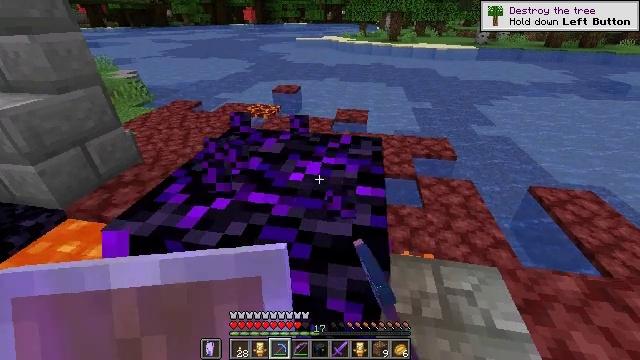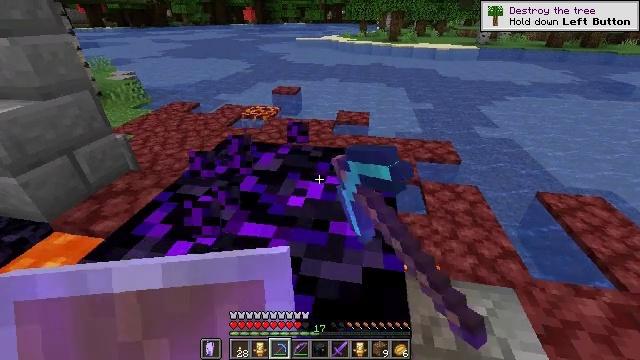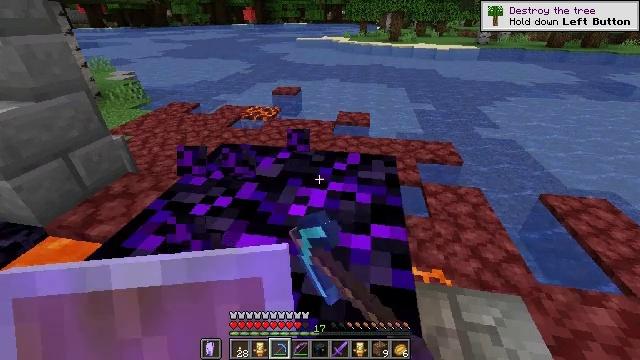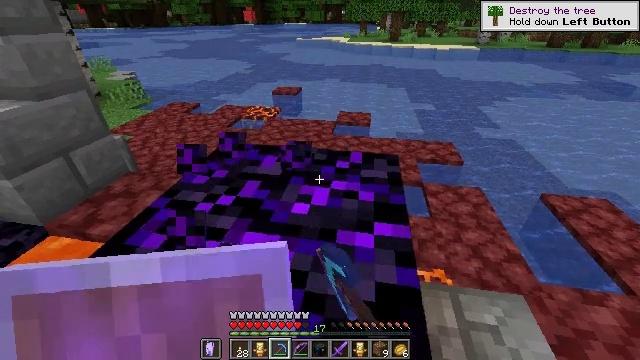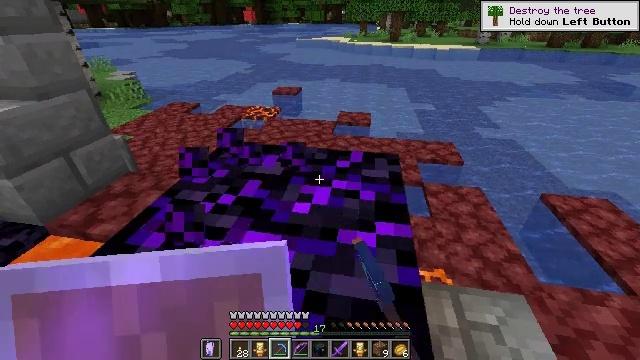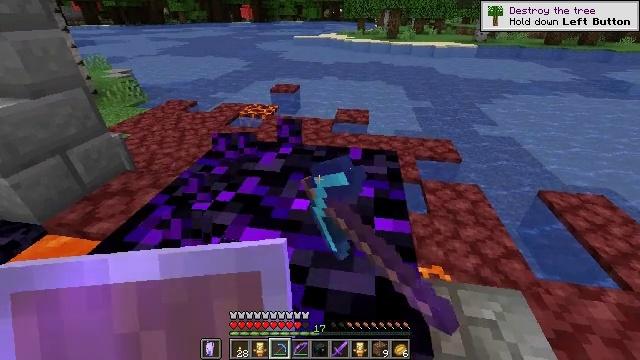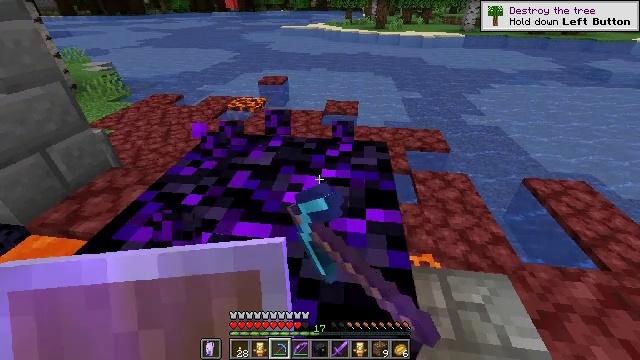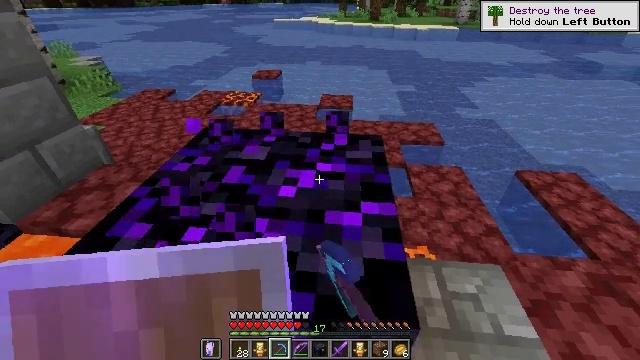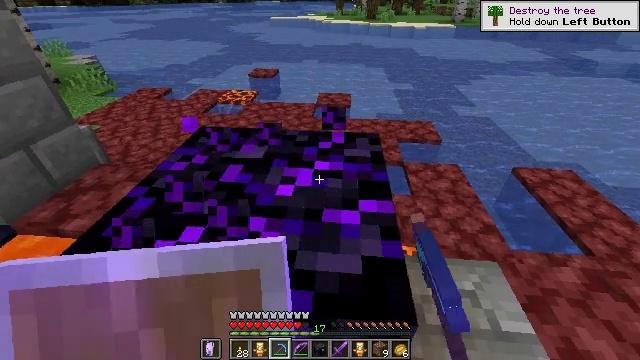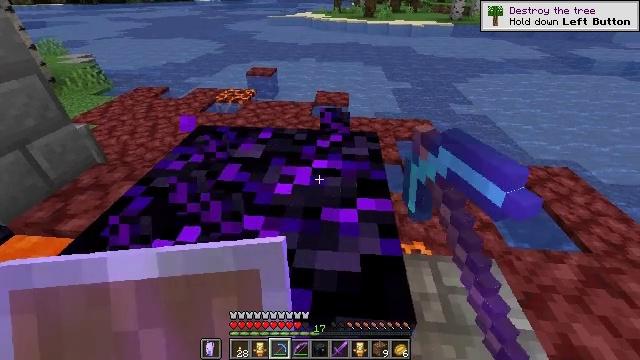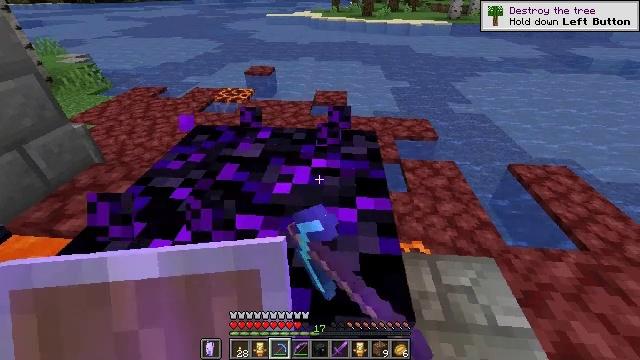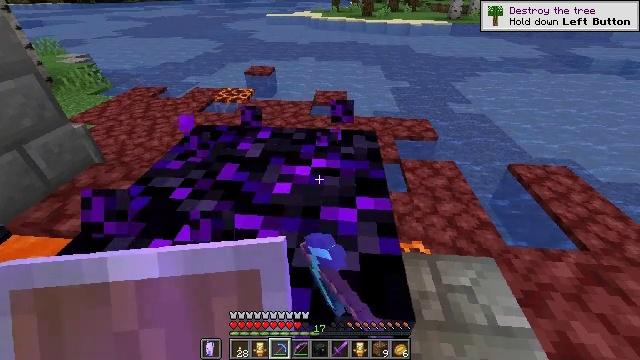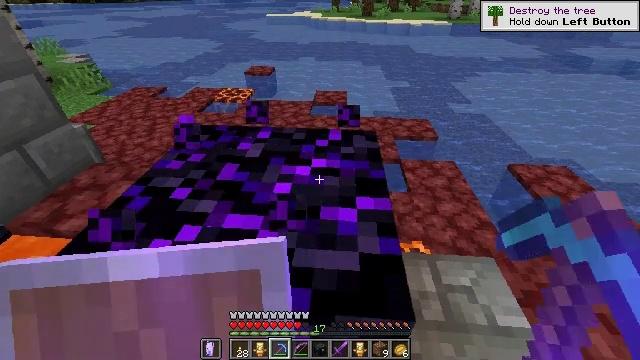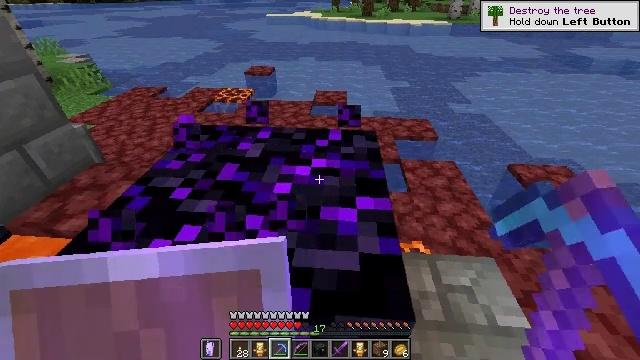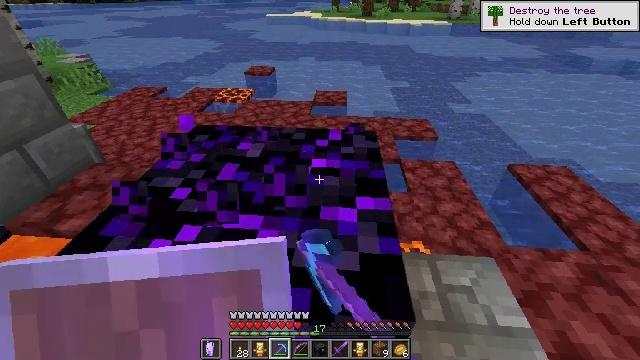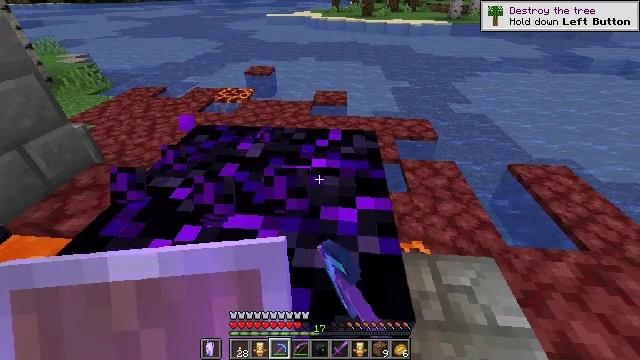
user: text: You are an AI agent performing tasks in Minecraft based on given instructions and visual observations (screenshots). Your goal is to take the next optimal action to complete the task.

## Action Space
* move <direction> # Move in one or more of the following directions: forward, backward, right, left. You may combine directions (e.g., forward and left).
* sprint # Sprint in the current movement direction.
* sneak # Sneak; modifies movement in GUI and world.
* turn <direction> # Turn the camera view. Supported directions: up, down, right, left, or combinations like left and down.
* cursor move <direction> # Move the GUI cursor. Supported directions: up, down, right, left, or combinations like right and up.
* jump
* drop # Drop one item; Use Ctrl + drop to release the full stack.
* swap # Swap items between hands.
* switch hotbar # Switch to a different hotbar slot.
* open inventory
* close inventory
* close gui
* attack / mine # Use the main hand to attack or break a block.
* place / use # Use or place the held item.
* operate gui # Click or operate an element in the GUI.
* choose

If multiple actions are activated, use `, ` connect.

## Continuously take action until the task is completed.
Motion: motion action
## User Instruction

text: Retrieve the rare crying obsidian block.
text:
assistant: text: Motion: move forward, attack / mine
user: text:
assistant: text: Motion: attack / mine
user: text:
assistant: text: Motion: attack / mine
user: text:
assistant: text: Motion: attack / mine
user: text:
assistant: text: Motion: attack / mine
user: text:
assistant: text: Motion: turn right and down, attack / mine
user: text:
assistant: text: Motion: turn right and down, attack / mine
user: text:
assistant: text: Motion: attack / mine
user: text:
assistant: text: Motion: attack / mine
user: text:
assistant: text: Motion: attack / mine
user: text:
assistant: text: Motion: attack / mine
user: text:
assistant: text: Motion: attack / mine
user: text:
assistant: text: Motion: attack / mine
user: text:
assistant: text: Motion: attack / mine
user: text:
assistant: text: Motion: attack / mine
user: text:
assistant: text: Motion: attack / mine
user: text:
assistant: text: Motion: attack / mine
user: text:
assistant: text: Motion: attack / mine
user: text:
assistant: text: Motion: attack / mine
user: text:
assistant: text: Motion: attack / mine
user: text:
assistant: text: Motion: attack / mine
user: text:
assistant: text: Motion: attack / mine
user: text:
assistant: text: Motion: attack / mine
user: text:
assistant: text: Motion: attack / mine
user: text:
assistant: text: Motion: attack / mine